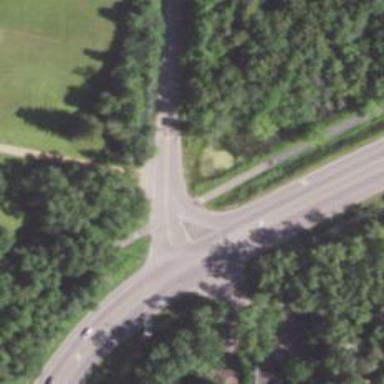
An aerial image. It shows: Marked asphalt cycleway with crossing.